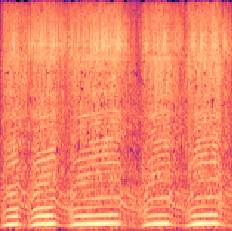
Sound class: Chainsaw